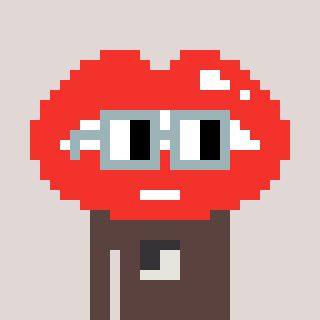
a pixel art character with square dark gray glasses, a lips-shaped head and a darkbrown-colored body on a warm background